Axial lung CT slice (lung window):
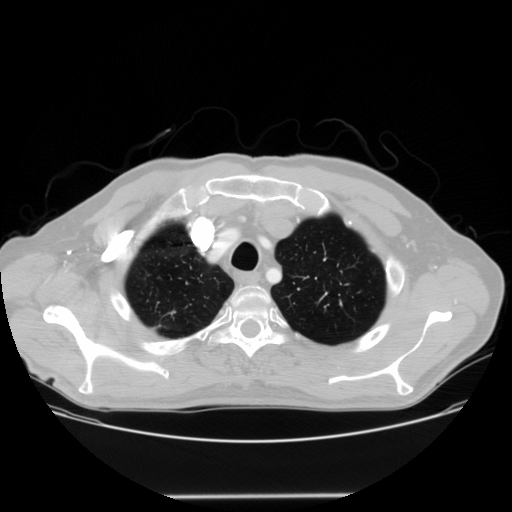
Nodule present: no